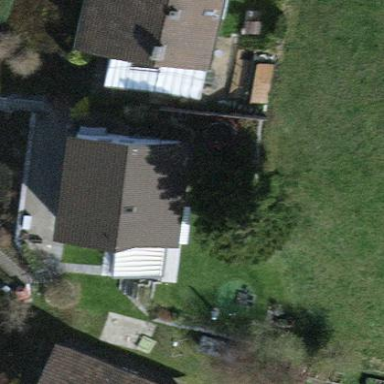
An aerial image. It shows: Detached building.